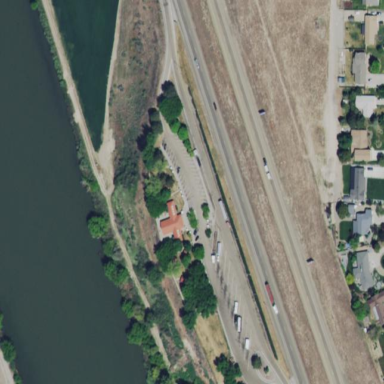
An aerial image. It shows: Rest area along the road.